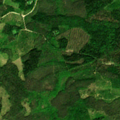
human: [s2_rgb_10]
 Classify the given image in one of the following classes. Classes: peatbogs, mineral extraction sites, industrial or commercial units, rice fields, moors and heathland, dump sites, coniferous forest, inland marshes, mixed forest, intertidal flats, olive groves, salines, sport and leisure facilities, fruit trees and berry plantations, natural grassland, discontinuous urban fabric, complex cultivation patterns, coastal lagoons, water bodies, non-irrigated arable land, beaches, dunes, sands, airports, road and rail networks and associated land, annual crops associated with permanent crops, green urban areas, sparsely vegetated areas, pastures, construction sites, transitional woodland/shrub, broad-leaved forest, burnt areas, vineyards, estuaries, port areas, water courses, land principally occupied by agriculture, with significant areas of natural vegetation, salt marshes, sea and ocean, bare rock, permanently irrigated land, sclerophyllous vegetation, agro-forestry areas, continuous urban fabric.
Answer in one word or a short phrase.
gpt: coniferous forest, mixed forest, transitional woodland/shrub